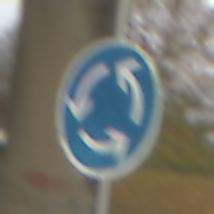
Verkehrszeichen: Kreisverkehr
Umgebung: Outdoor, Suburban
Tageszeit: SunriseSunset
Wetter: PartlyCloudy
Licht: Natural
Jahreszeit: NotSpecified
Kontrast: MediumContrast